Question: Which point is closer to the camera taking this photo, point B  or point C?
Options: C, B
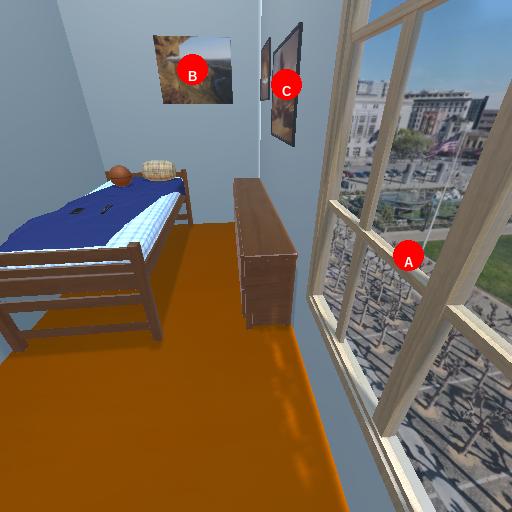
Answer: C